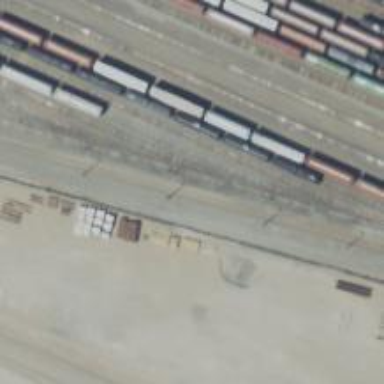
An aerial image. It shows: Railway siding for service.